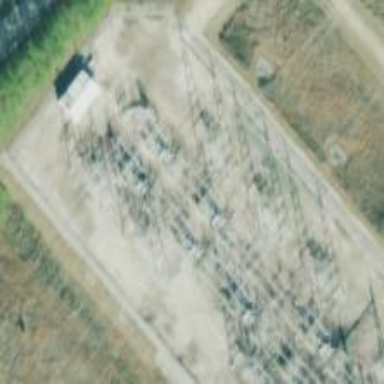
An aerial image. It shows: Switch for power supply.